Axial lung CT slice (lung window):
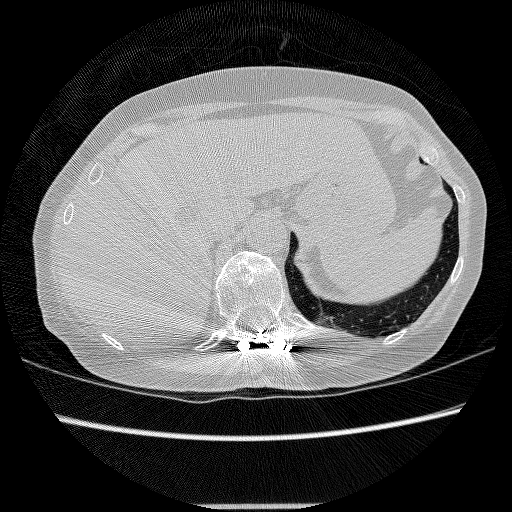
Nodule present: no